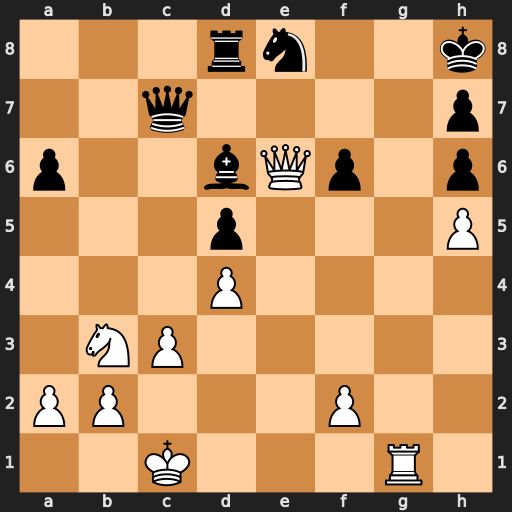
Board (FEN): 3rn2k/2q4p/p2bQp1p/3p3P/3P4/1NP5/PP3P2/2K3R1
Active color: w
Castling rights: -
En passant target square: -
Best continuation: Rg8#